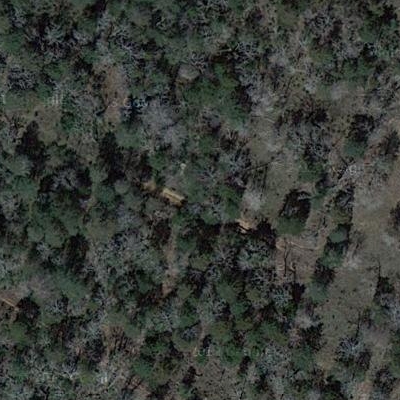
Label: eForest